I will show an image sequence of human cooking. I have annotated the images with numbered circles. Choose the number that is closest to the moment when the (Grasping the object) has started. You are a five-time world champion in this game. Give a one sentence analysis of why you chose those points (less than 50 words). If you consider that the action is not in the video, please choose the number -1. Provide your answer at the end in a json file of this format: {"points": []}
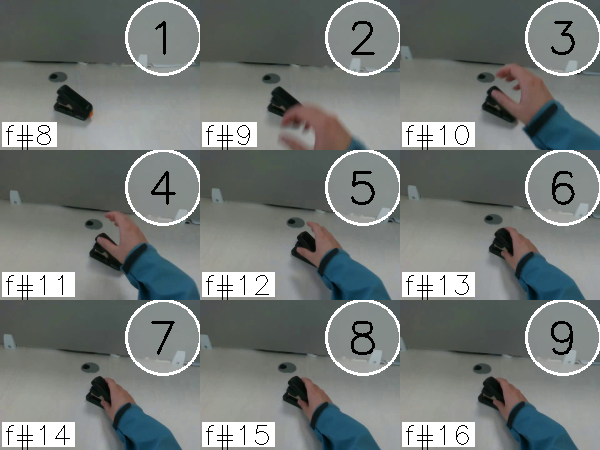
Frame 6 shows the clearest moment of hand-object contact.
{"points": [6]}